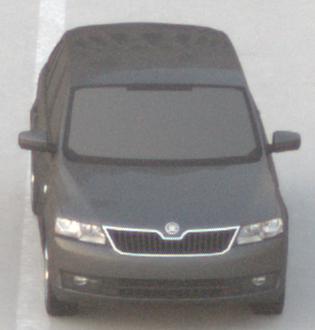
Make: Skoda
Model: Rapid Spaceback 1.2 TSI
Detailed model: Rapid Spaceback
Model produced from: 2013/10
Model produced until: 2015/04
Doors: 5
Color: gray
Road condition: dry road
Daytime: dawn
Contrast: low contrast